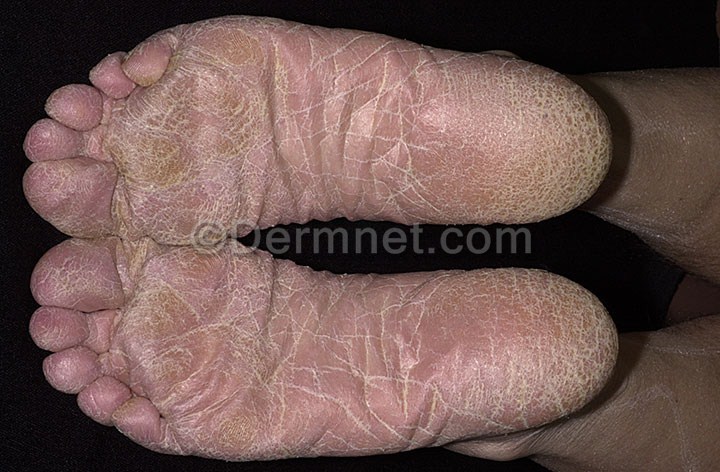
Disease: Tinea Ringworm Candidiasis and other Fungal Infections